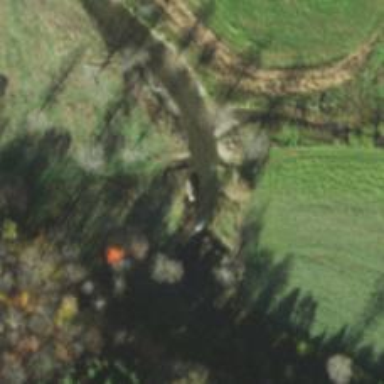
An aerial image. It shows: Bridge supported by abutments.